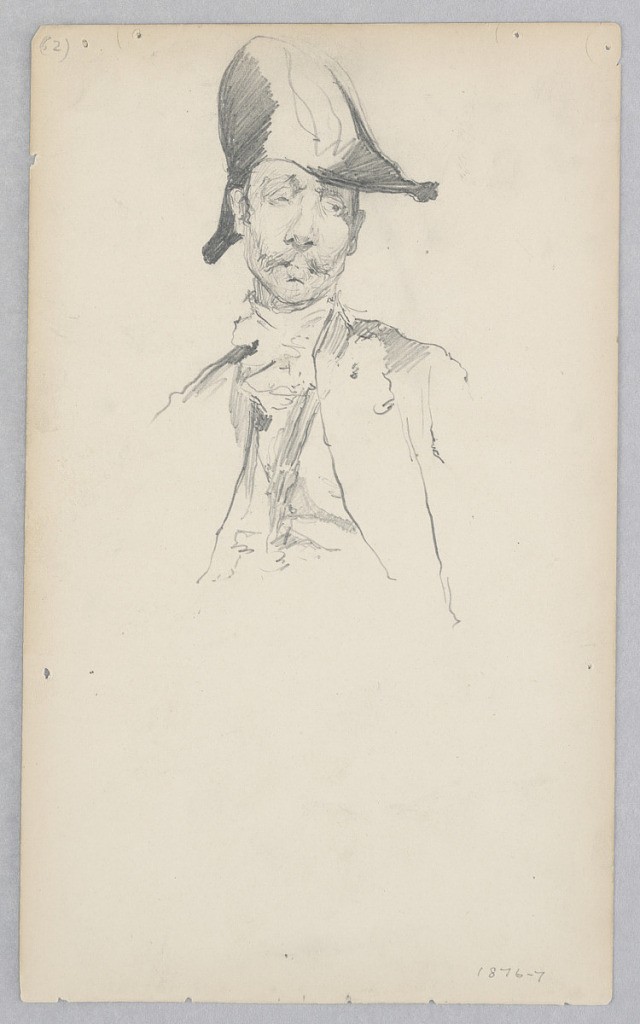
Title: Man
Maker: Robert Frederick Blum, American, 1857–1903
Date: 1876–1877
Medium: Graphite on wove paper
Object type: Drawing
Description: Sketch of a male figure wearing a bicorn hat.